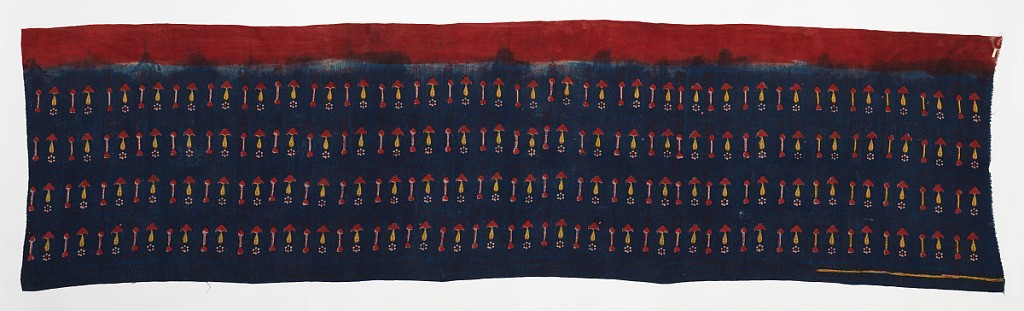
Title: Textile
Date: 19th century
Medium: cotton Technique: resist-dyed on plain weave
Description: Resist-dyed loosely-woven cotton cloth with four rows of abstracted floral design in red, yellow and white on a dark blue ground. Red boder along one long edge.